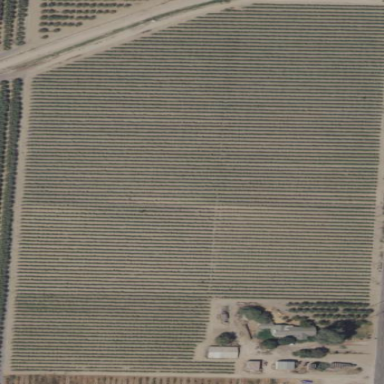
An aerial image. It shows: Vineyard.